Question: I am trying to use the MongoDB Component to run a command on a Mongo database, but I can't find it in Mule Studio 3.4.0. The following page "<URL>" lists all of the capabilities that I expect in the MongoDB Component, but I can't find them. What do I need to do to see them?

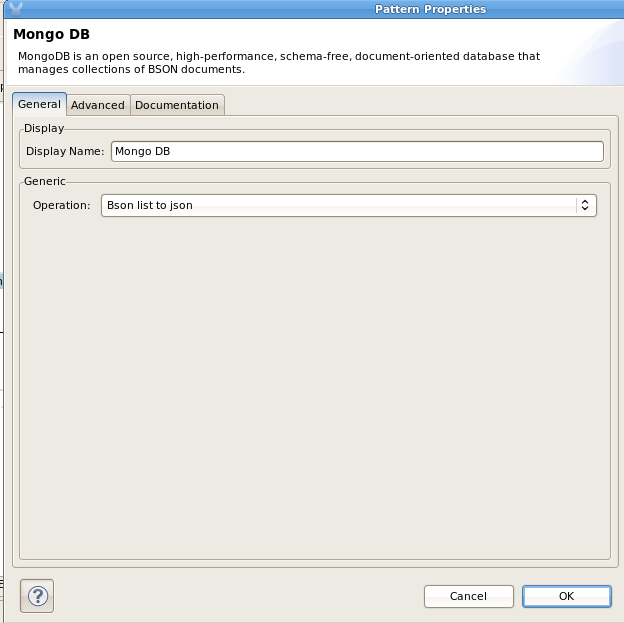
Answer: The connector's operations are available in the properties pane of the 'Mongo DB' element, in your flow editor, not in the element as you are showing above.